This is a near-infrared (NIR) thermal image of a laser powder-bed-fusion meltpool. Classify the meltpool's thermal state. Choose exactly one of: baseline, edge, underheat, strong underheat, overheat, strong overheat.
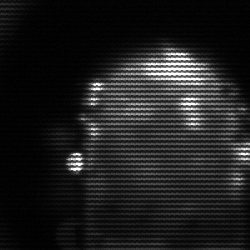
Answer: baseline